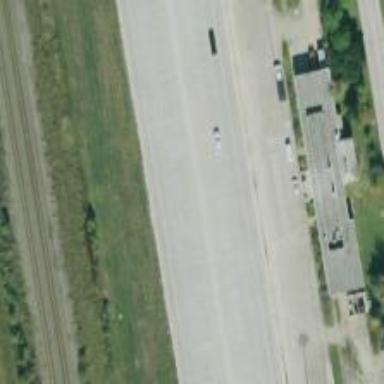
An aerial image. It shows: Toll gantry on the road.